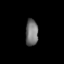
Tissue: lung
Cell type: Epithelial cells
Senescence score: 0.5488
Nuclear area (px): 324
Mean DAPI intensity: 117.719